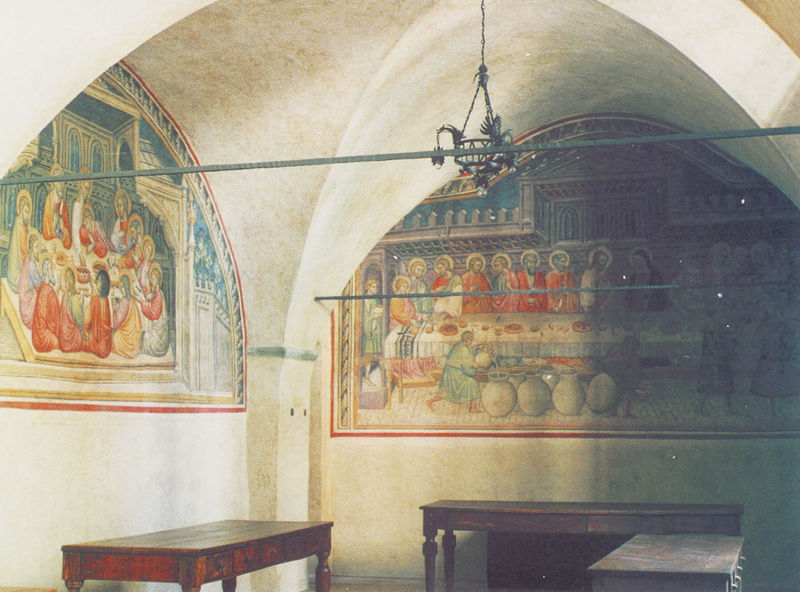
Titel: Das letzte Abendmahl und Die Hochzeit zu Kanaa
Künstler: Giovanni di Corraduccio
Standort: Foligno, Kloster S. Anna (EU - I - Umbrien)
Schlagwörter: wasser, menschen, sitzen, lampe, raum, tisch, tische, rot, malerei, teppich, wand, tischdecke, kirche, leuchte, krug, bogen, tafel, wein, wandgemälde, wandmalerei, leuchter, foto, fotografie, keller, gewölbe, glaube, kloster, religion, wandbilder, krüge, kreuzgewölbe, jesus, rundbögen, fresken, kapelle, umhänge, hochzeit, fresko, abendmahl, jünger, maria, prophet, fresco, romanisch, wandbemalung, apostel, judas, abendmal, kanaan, letzte, deckenleuchter, deckenleuchte, bergpredigt, letztes abendmal, 12, kaller, leucjter, speißung, jesus und seine jünger, gemälde aus der bibel, heilige schrift darstellung, rote umhänge